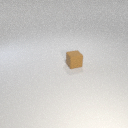
small brown rubber cube